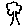
Label: tree